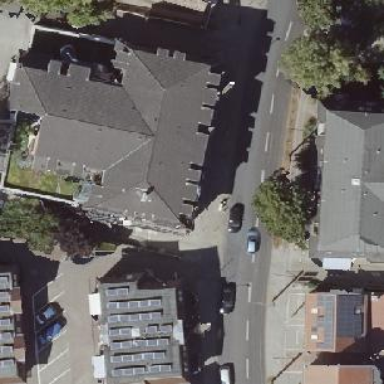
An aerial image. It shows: Residential building with mansard roof.